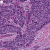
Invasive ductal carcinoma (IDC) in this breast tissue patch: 1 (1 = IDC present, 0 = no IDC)